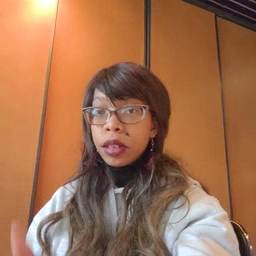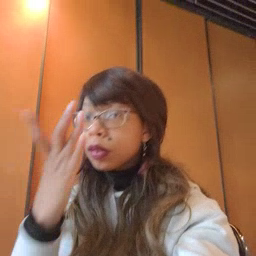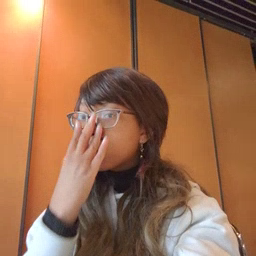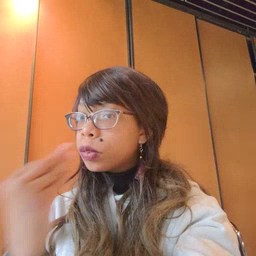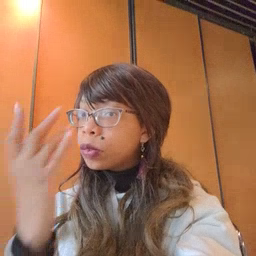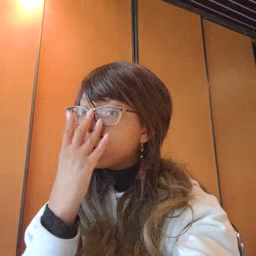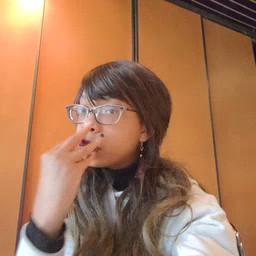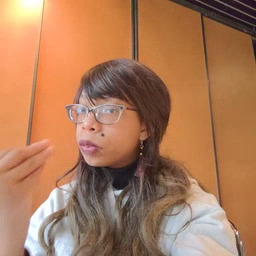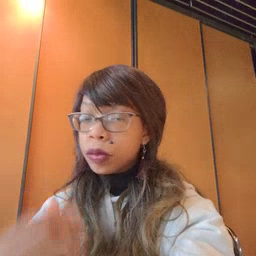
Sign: wolf